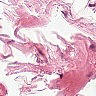
Metastatic tissue present: no